Field crop: maize
Growth stage: 2
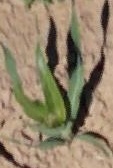
Species: maize